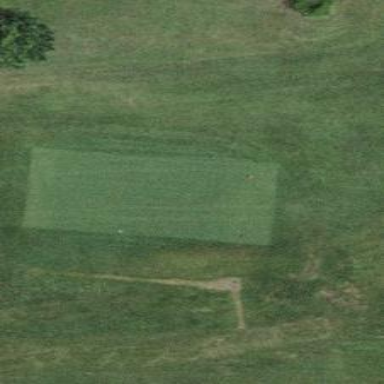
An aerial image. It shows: Golf tee on grassy land.